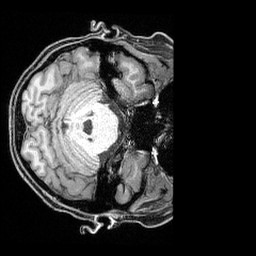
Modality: T1w
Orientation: axial
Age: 24
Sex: female
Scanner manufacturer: siemens
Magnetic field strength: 3 T
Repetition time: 2.3 s
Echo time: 0.00324 s